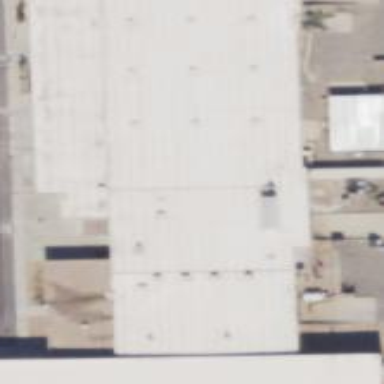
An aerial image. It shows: Commercial building.